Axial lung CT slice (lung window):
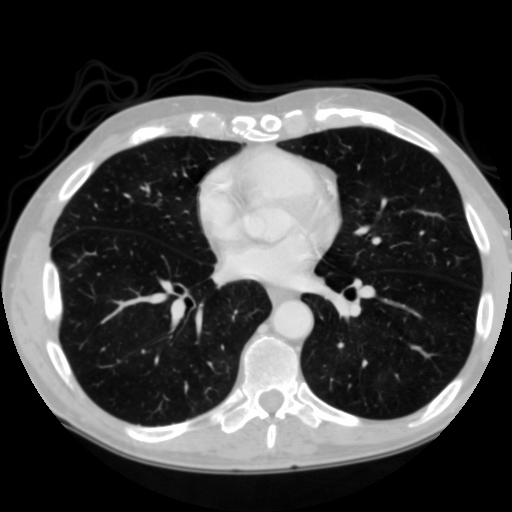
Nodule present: no